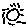
Label: sun